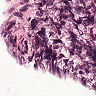
Metastatic tissue present: no